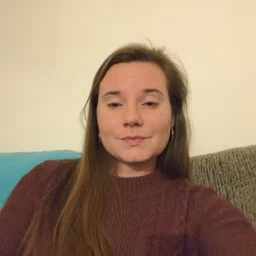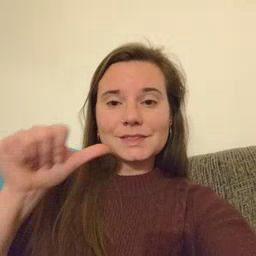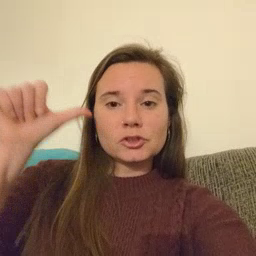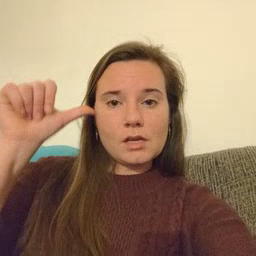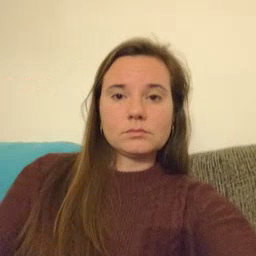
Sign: yesterday